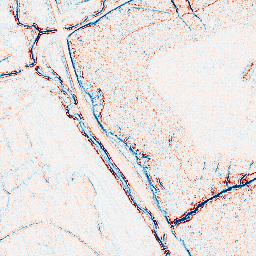
Category: edge_preserving
Decomposition family: bilateral
Decomposition parameters: d: 5
sigma_color: 100
sigma_space: 100
Upsampling method: sinc_hamming
Upsampling parameters: scale: 8
kernel_size: 16
Upsampling scale: 8